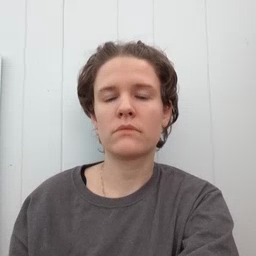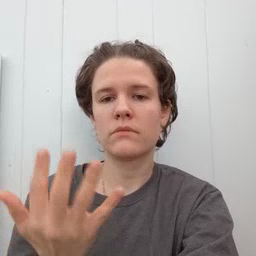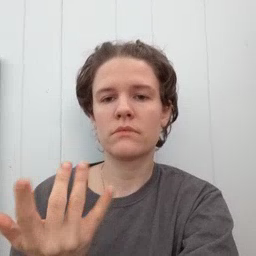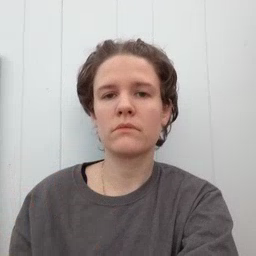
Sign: wait